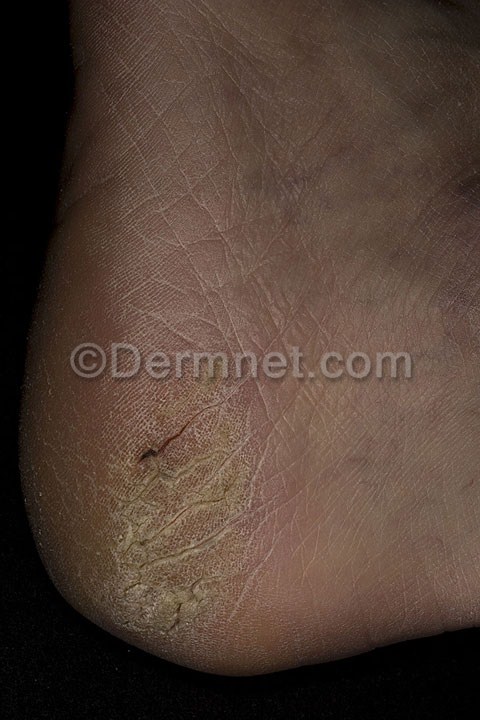
Disease: Eczema Photos